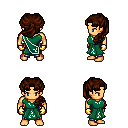
a pixel art fantasy rpg character, male body template, human, tanned skin, sash dress, metal pants, brown princess hairstyle, gold gloves, four views (front, back, left, right), 2x2 character sprite sheet, small pixel art, hard edges, no anti-aliasing